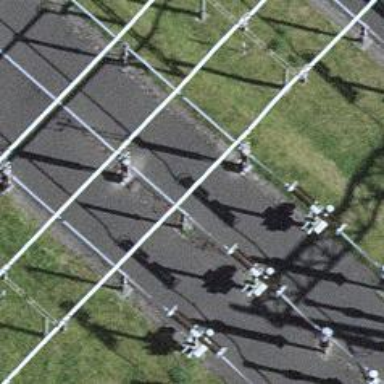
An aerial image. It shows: Power line with 3 cables. The line type is busbar.